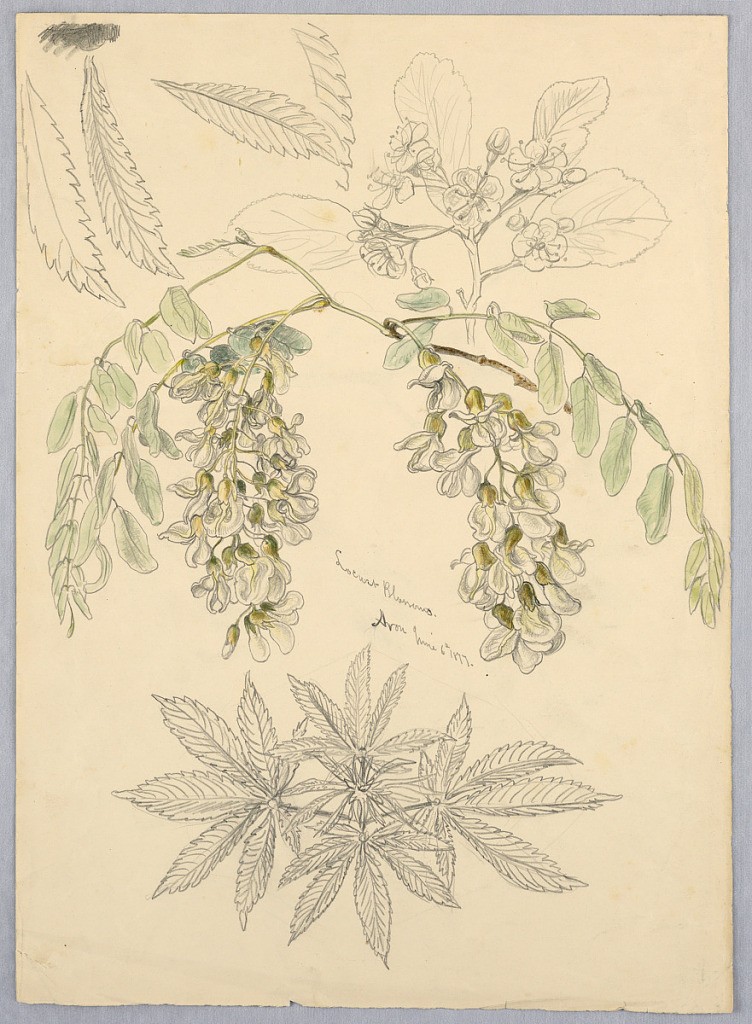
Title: Locust Blossoms
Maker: Samuel Colman, American, 1832–1920
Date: June 6, 1877
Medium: Brush and watercolor, graphite on cream paper
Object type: Drawing
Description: Studies of locust blossoms in watercolor, center; below, studies in graphite of horse-chestnut leaves; above, studies in graphite of apple blossoms. Verso: sweet pea; marshmallow leaves.